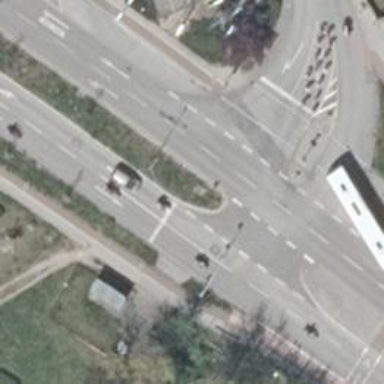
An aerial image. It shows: Road with traffic signals.